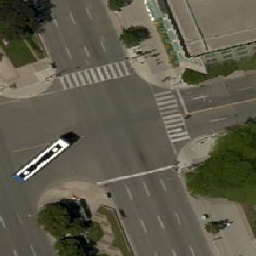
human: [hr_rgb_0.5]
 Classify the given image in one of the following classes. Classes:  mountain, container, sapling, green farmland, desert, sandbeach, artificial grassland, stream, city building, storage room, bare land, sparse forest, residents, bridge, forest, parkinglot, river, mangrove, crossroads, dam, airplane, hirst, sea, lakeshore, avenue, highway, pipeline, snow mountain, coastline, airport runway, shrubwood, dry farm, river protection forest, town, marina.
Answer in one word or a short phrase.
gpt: crossroads